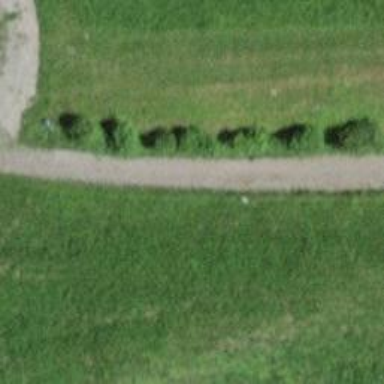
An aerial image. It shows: Shrub in its natural environment.